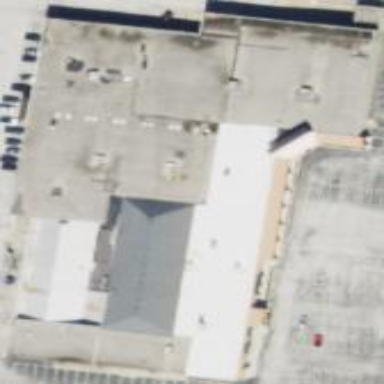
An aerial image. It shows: Building.